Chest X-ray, AP view. Patient: 10 years old, sex F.
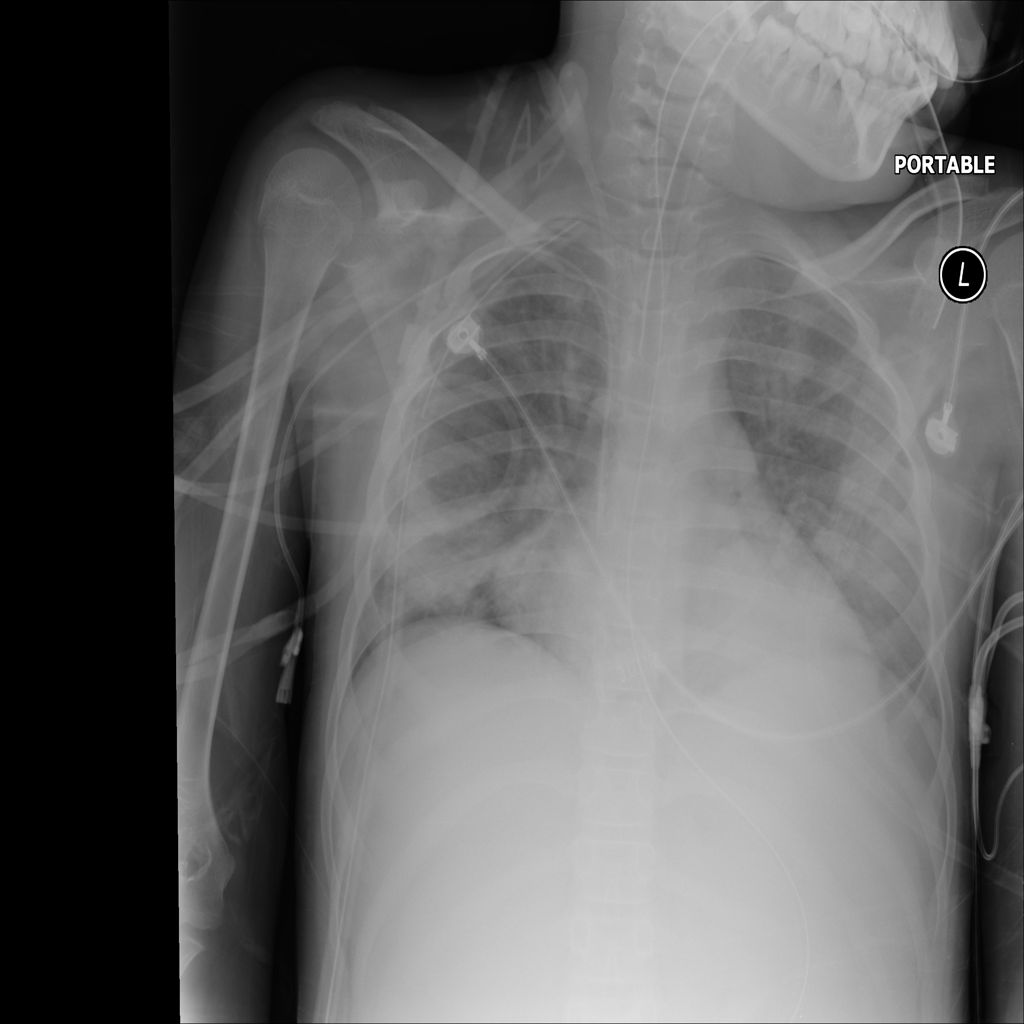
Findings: Consolidation